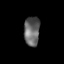
Tissue: lung
Cell type: Epithelial cells
Senescence score: 0.1486
Nuclear area (px): 449
Mean DAPI intensity: 102.116